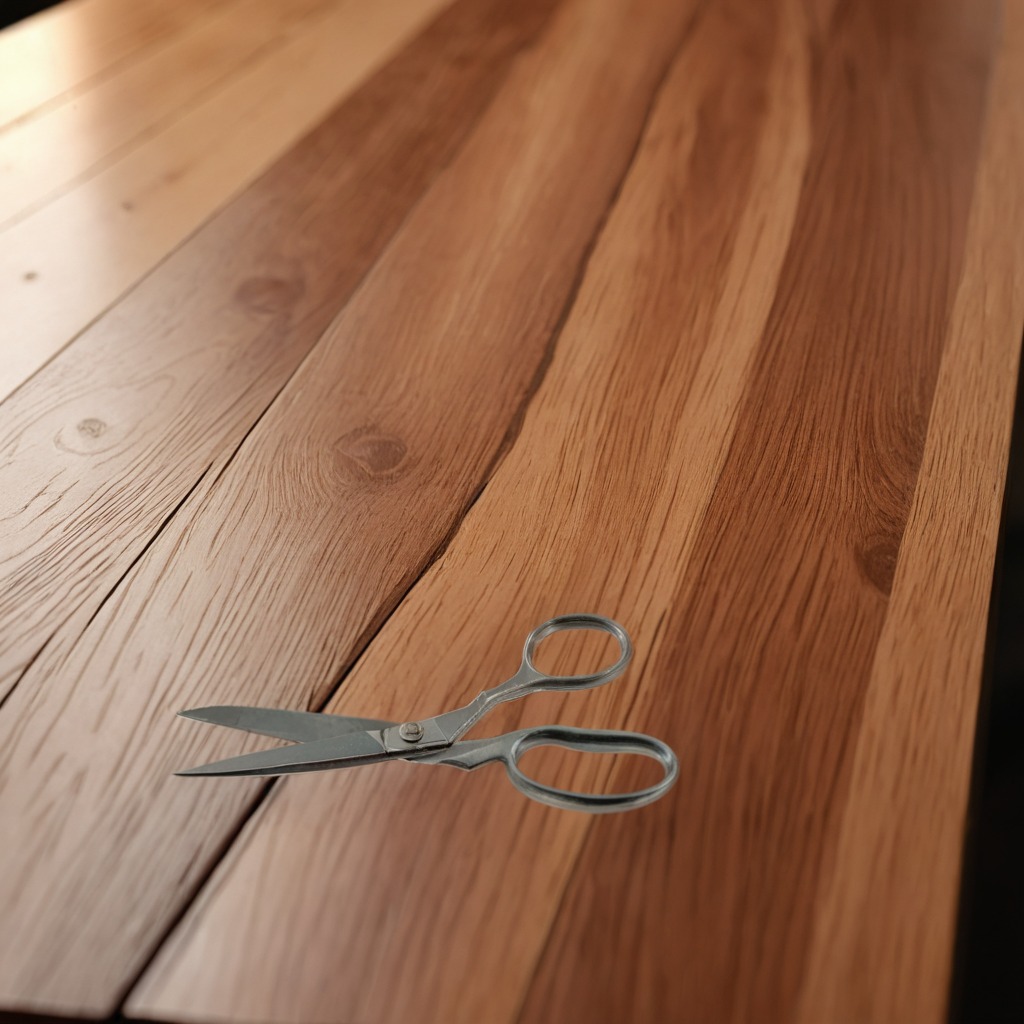
A scissor is lying on the wooden table in a carpentry studio rich wood textures side lighting.